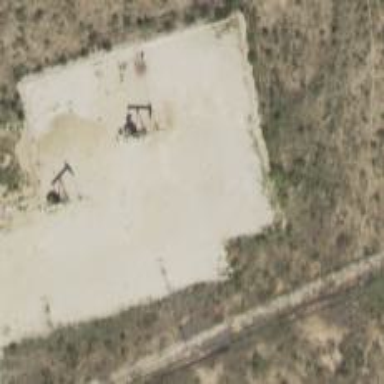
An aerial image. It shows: Petroleum well.